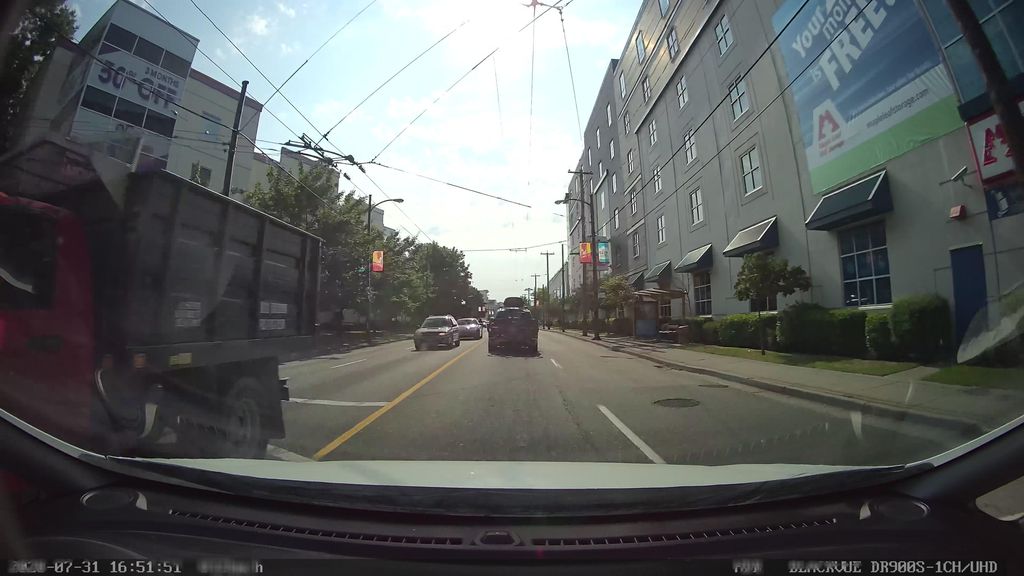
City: vancouver